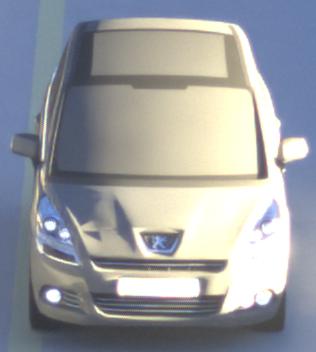
Make: Peugeot
Model: 5008 120 VTi
Detailed model: 5008 (I) Van
Model produced from: 2009/10
Model produced until: 2011/07
Doors: 5
Color: gray
Road condition: dry road
Daytime: sunrise or sunset
Contrast: high contrast